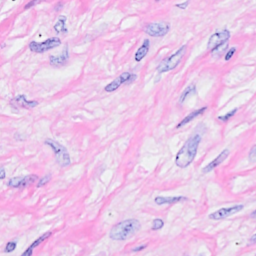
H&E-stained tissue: Breast